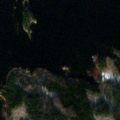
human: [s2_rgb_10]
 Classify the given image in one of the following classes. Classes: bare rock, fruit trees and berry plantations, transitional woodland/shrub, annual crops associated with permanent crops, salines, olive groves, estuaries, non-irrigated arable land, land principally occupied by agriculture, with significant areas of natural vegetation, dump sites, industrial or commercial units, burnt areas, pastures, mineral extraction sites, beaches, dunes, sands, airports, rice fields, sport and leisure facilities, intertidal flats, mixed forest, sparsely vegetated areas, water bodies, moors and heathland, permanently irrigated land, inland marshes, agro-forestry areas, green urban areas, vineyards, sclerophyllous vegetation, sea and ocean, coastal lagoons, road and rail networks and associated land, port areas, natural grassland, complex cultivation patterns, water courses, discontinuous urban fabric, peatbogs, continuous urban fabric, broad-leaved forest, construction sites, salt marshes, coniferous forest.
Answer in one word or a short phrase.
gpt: mixed forest, transitional woodland/shrub, water bodies